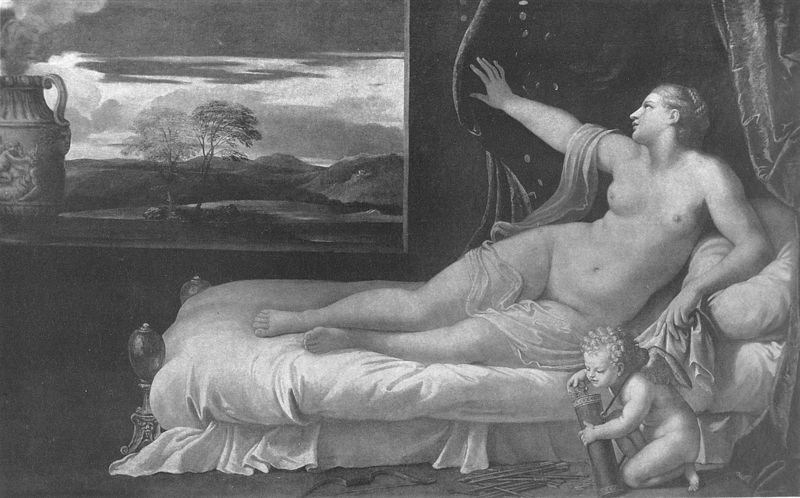
Titel: Danae
Künstler: Francesco Albani
Institution: London, Bridgewater House
Schlagwörter: akt, baum, flügel, gemälde, himmel, nackt, weiß, wolken, bäume, fluss, landschaft, brust, fenster, frau, schwarz, ausblick, tuch, wolke, bild, vorhang, rauch, haare, decke, kind, locken, engel, vase, liegen, bogen, berge, kissen, dick, bett, nackte, liegend, scham, zeigen, gefäß, rolle, liege, schwarzw, weihrauch, venus, schriftrolle, amor, weisss, mars, köcher, pfeile, cupido, armor, landchaft, aphrodite, brüse, scheier